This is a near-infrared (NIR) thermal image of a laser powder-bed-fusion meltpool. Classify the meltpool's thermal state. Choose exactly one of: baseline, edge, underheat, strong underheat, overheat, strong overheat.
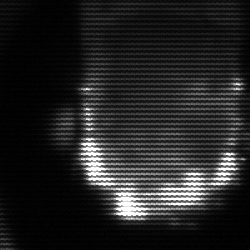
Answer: baseline